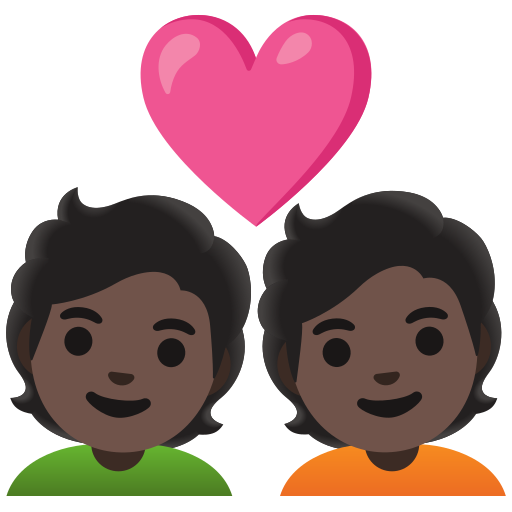
Emoji: 💑🏿